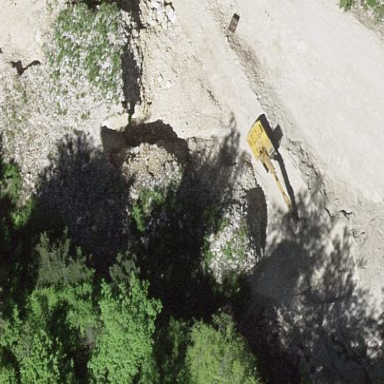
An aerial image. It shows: Quarry used for extracting aggregates.